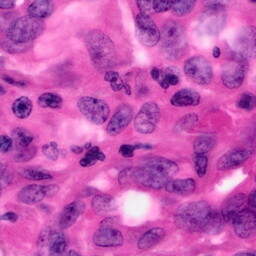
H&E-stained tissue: Pancreatic